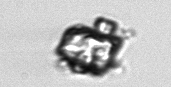
Label: Delphineis